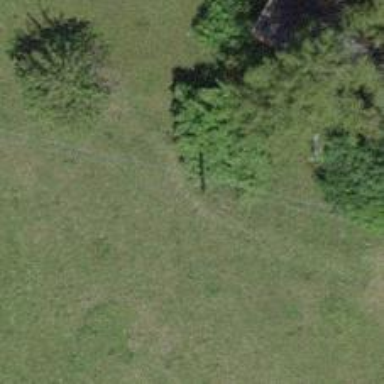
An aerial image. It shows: Minor power line.